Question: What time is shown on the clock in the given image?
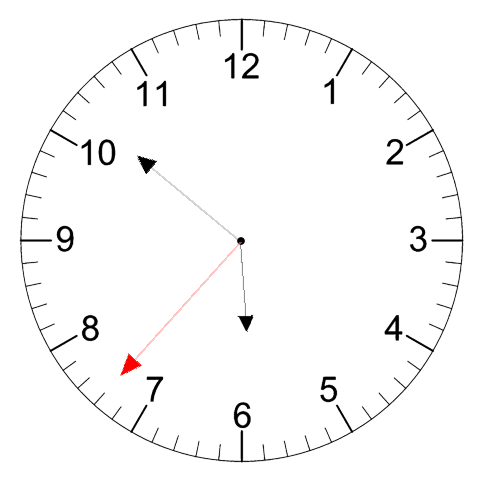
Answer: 05:51:37